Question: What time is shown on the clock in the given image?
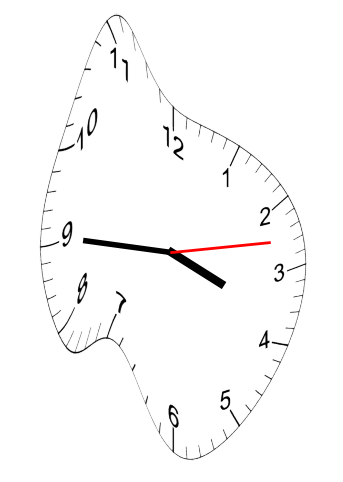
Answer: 03:45:13